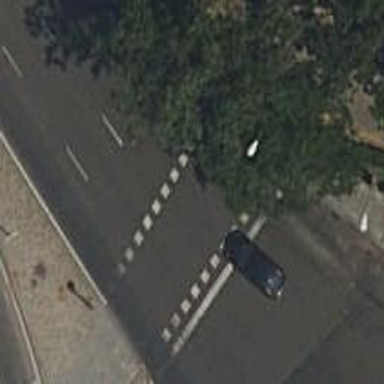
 there are traffic signals and zebra crossing."